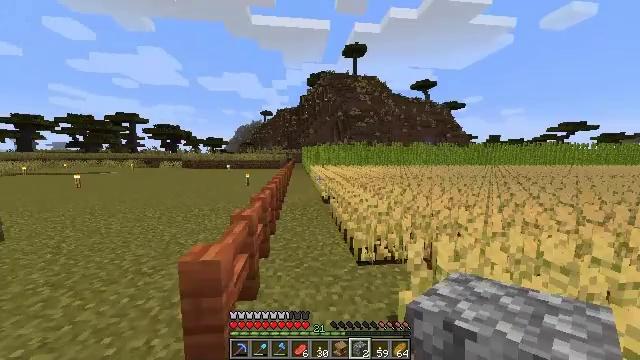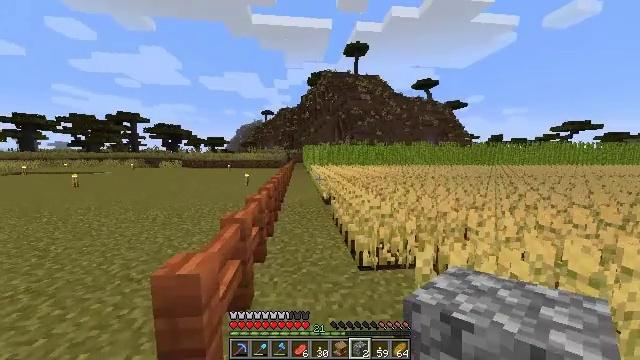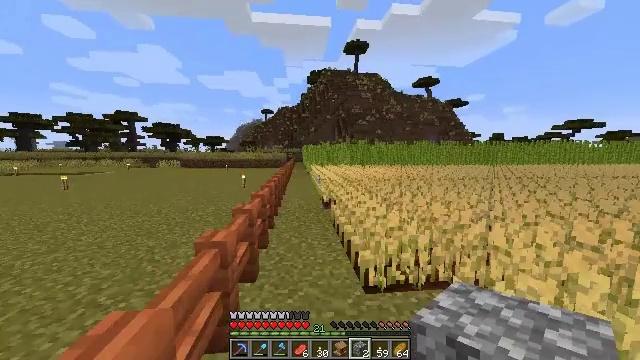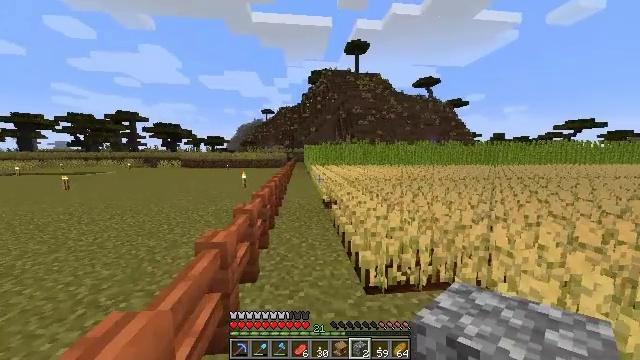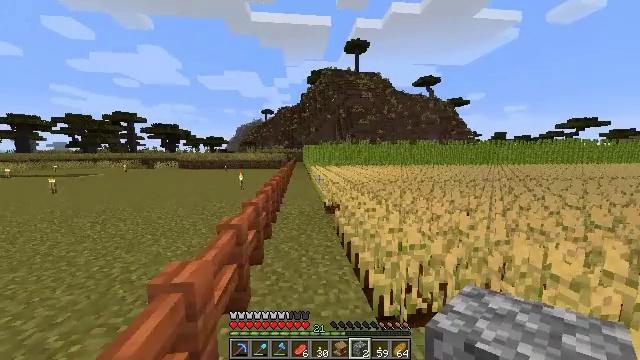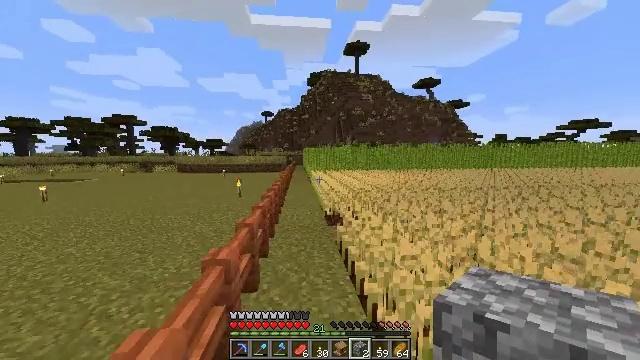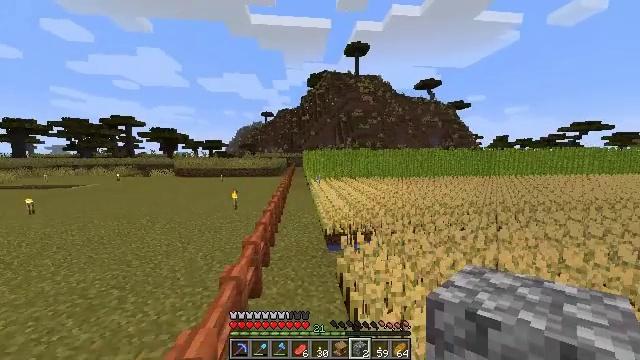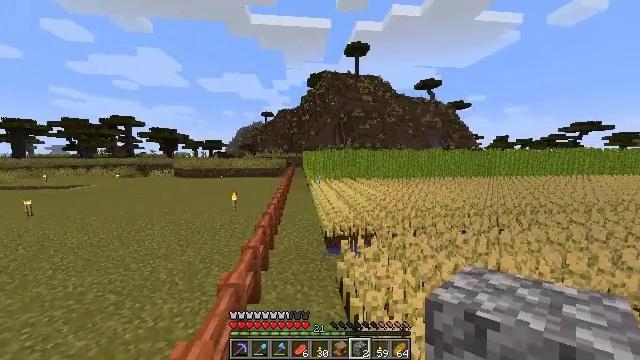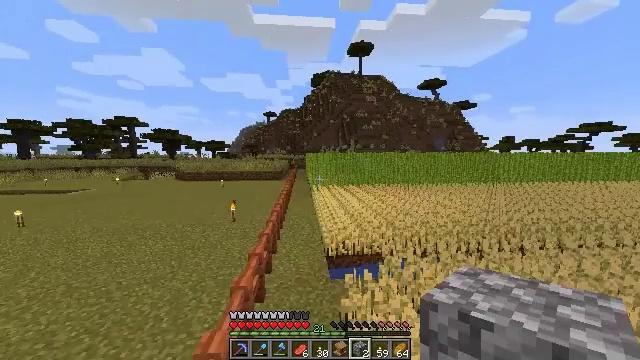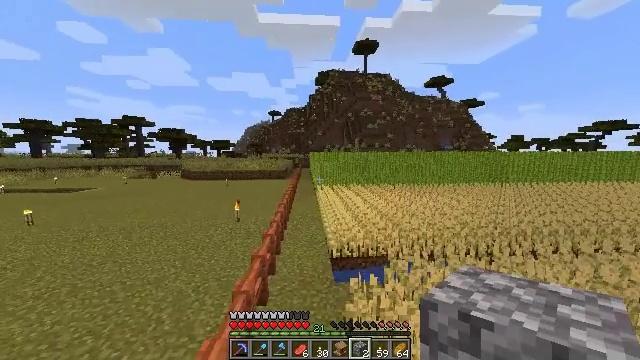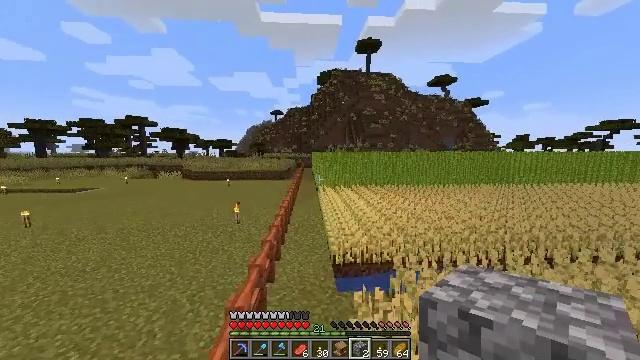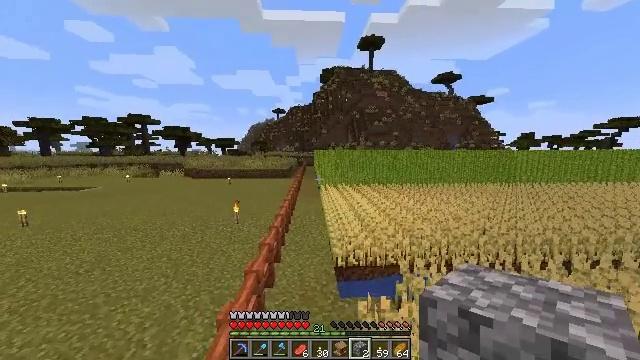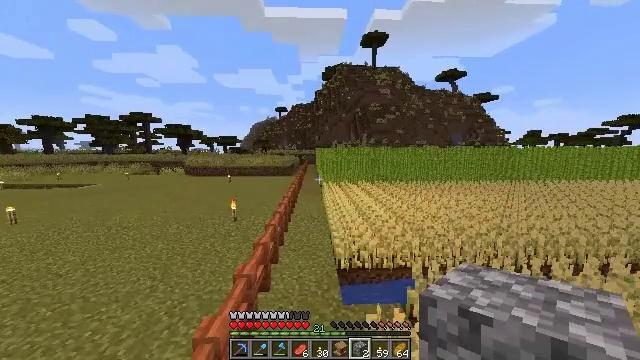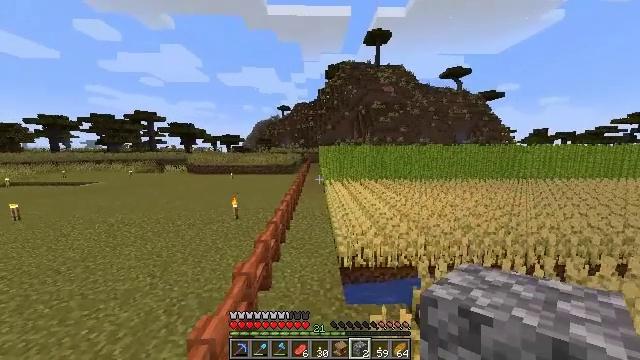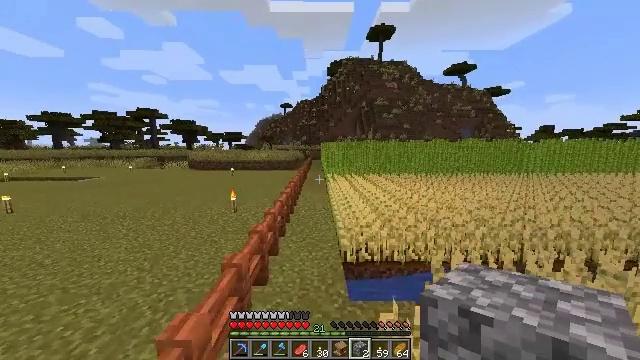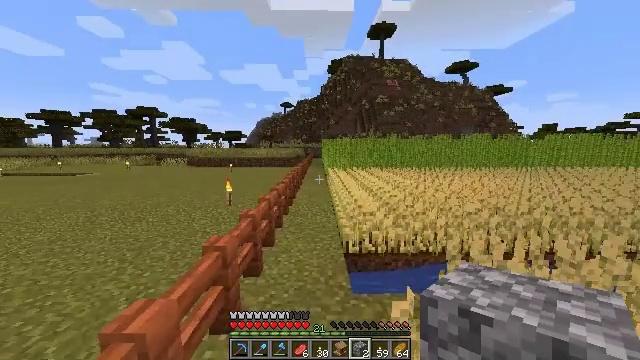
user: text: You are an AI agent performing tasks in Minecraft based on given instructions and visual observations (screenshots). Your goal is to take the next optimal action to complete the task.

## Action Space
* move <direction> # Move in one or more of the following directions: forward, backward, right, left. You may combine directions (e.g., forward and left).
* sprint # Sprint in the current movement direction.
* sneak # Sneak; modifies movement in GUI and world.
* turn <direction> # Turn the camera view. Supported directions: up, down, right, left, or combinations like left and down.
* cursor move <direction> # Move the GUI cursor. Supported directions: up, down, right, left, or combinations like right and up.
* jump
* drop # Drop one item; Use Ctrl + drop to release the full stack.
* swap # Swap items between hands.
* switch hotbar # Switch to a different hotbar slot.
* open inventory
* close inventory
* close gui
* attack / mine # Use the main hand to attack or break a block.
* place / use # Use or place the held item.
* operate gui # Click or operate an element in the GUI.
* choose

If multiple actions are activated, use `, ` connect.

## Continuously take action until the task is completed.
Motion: motion action
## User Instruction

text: Gather sugar cane for crafting.
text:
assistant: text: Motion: move forward, sprint
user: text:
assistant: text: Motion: move forward, sprint
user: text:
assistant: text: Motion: move forward, sprint
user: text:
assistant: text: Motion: move forward, sprint
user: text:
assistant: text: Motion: move forward, sprint, jump
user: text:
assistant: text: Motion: move forward, sprint, jump
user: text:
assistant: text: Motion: move forward, sprint, jump
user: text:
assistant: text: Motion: move forward, sprint, jump
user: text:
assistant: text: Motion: move forward, sprint, turn left, jump
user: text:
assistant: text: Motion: move forward, sprint, jump
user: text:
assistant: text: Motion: move forward, sprint, jump
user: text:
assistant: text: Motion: move forward, sprint, jump
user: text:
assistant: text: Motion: move forward, sprint, jump
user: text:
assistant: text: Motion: move forward, sprint, jump
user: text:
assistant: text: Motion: move forward, sprint, jump
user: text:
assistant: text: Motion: move forward, sprint, jump
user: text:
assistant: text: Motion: move forward, sprint, jump
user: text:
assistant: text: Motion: move forward, sprint, jump
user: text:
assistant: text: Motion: move forward, sprint, jump
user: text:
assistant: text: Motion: move forward, sprint, jump
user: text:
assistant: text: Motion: move forward, sprint, jump
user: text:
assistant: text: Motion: move forward, sprint, jump
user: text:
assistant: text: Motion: move forward, sprint, jump
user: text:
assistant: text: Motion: move forward, sprint, jump
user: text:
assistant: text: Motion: move forward, sprint, jump
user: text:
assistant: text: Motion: move forward, sprint, jump
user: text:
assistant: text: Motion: move forward, sprint, turn left, jump
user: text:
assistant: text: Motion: move forward, sprint, jump
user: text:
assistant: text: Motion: move forward, sprint, jump
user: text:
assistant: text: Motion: move forward, sprint, jump